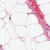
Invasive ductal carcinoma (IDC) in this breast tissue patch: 0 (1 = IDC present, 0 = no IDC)